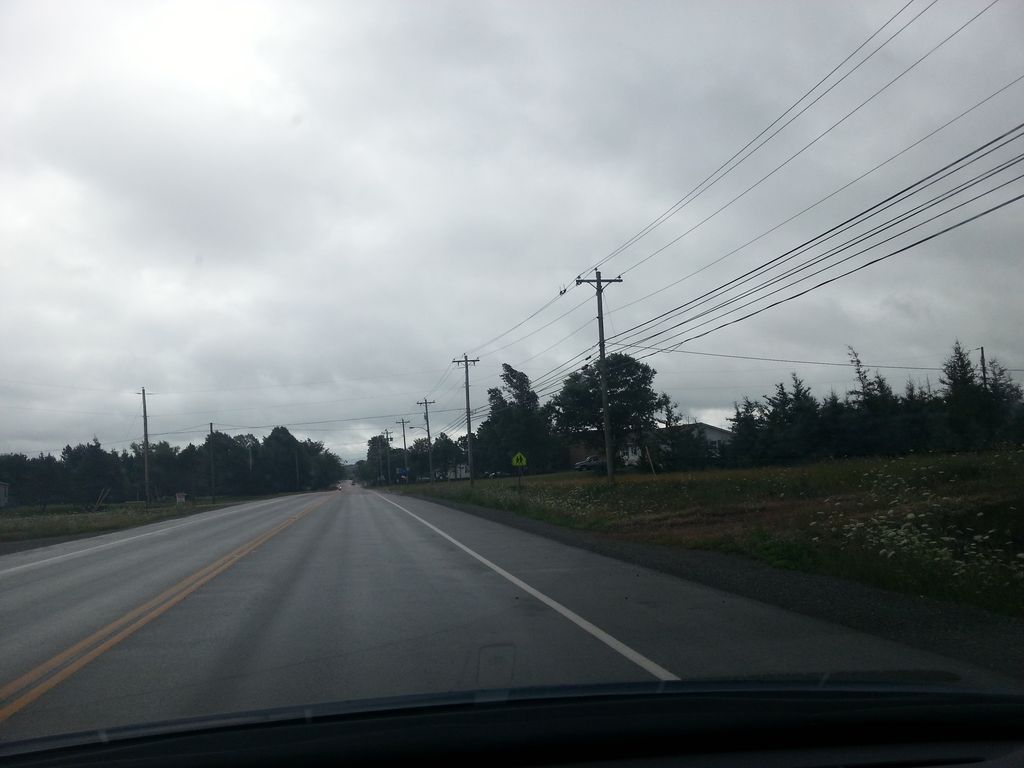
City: charlottetown